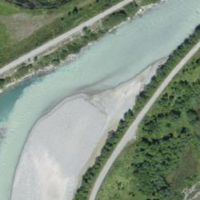
EUNIS habitat code: 15
Species observed at this site:
Angelica sylvestris
Sedum acre